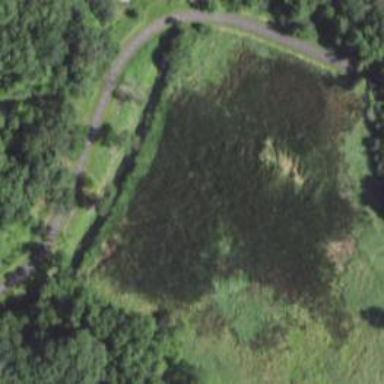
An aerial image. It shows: Marshy wetland area.